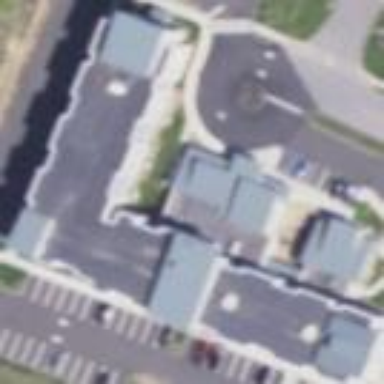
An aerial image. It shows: Hotel building.